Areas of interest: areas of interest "Home Furnishing and Building Materials Market"
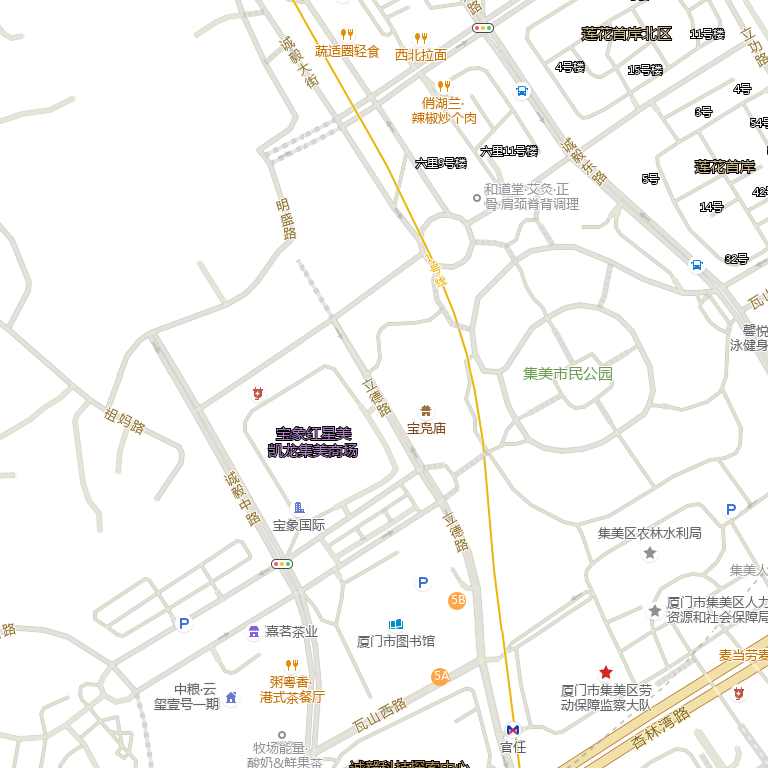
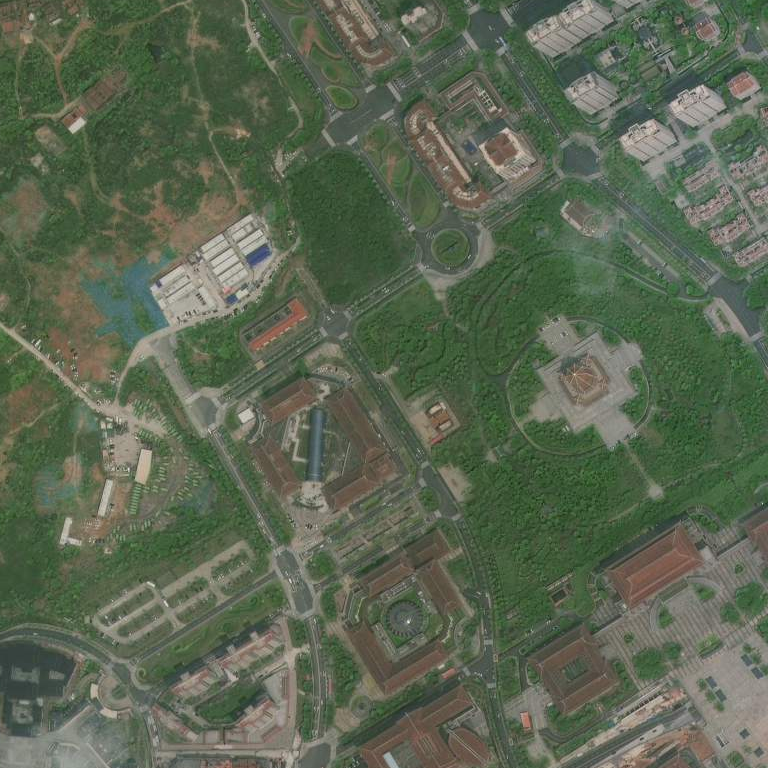